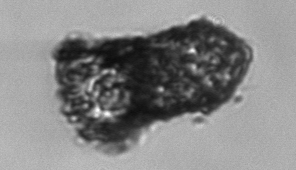
Label: Tintinnopsis